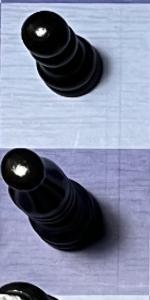
Label: Bishop_Black